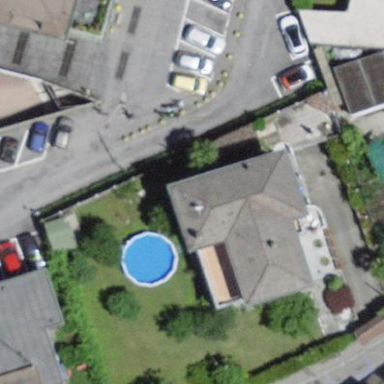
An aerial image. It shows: Detached building with hipped roof.